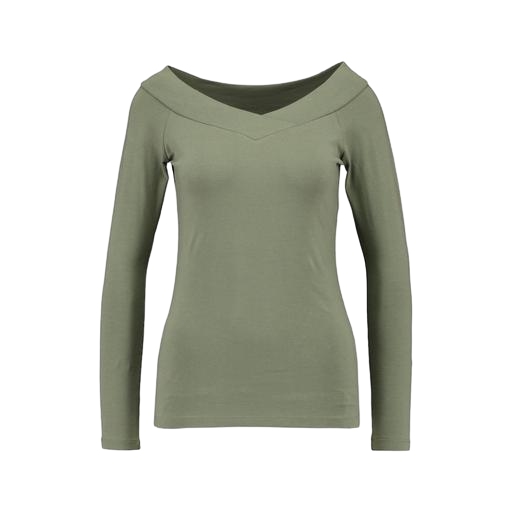
front long sleeve bardot, green wide double-v tee, long-sleeve top, white background